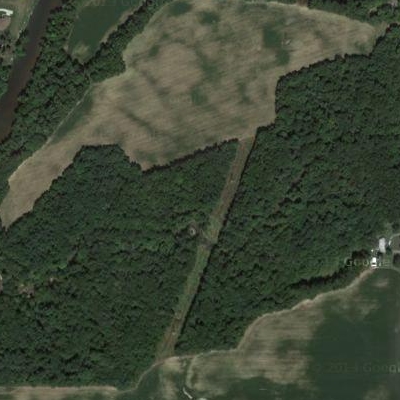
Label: Forest